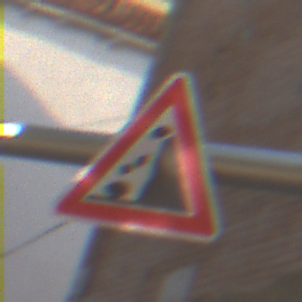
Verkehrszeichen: SteinschlagRechts
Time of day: Midday
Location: Outdoor (Urban)
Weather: Clear
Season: NotSpecified
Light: Natural